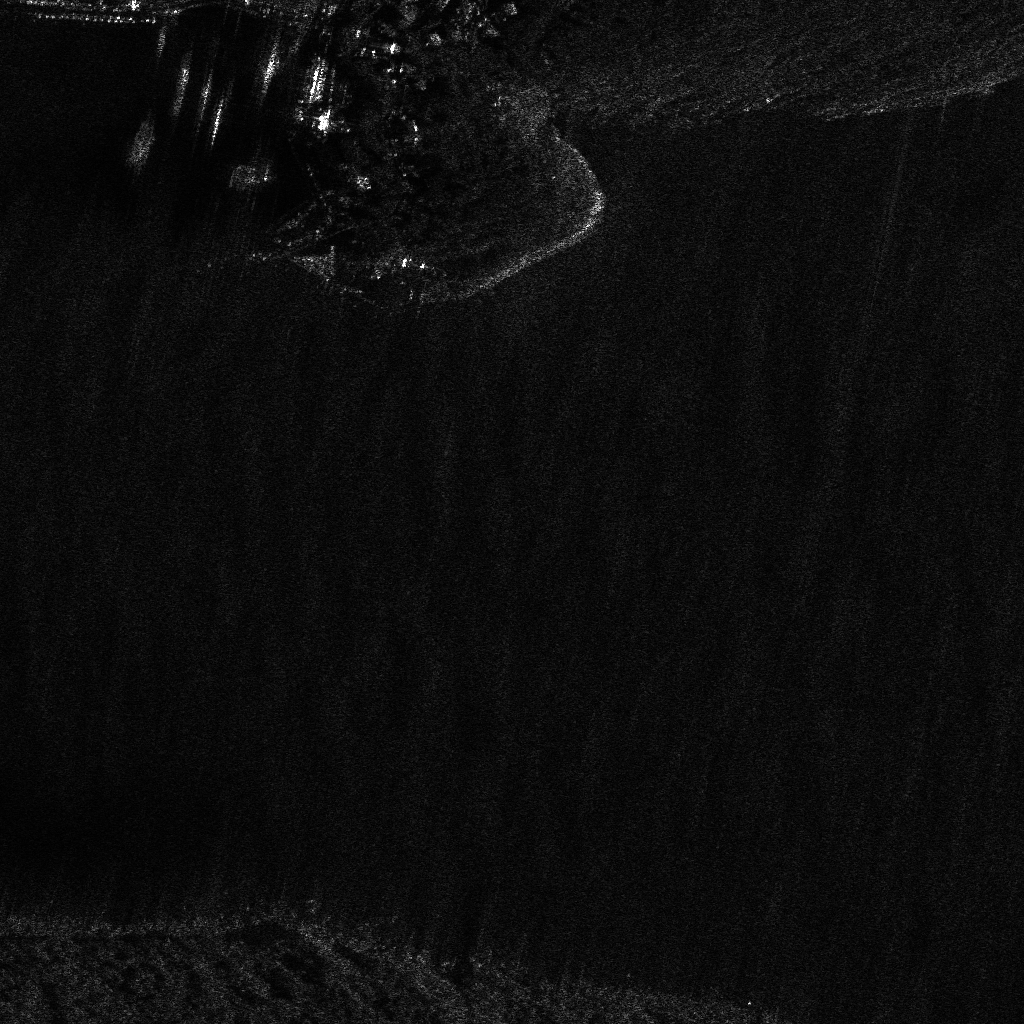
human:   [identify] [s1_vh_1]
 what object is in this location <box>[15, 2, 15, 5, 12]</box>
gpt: <ref>1 small fishing at the top left</ref>